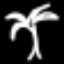
Label: palm tree